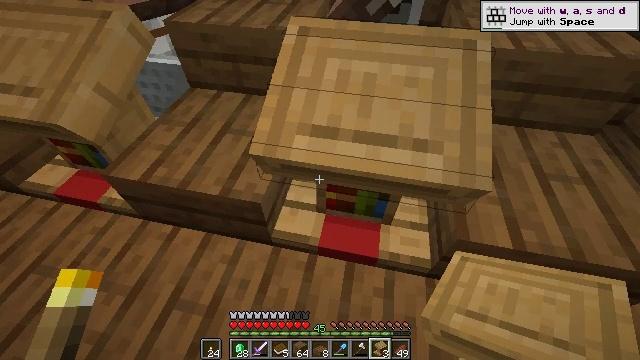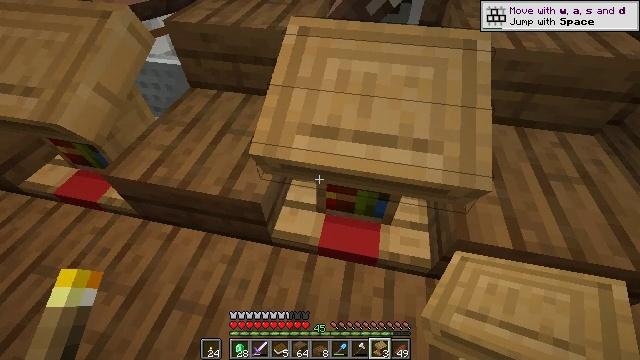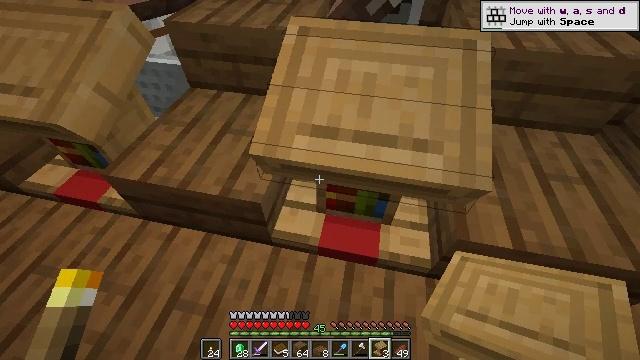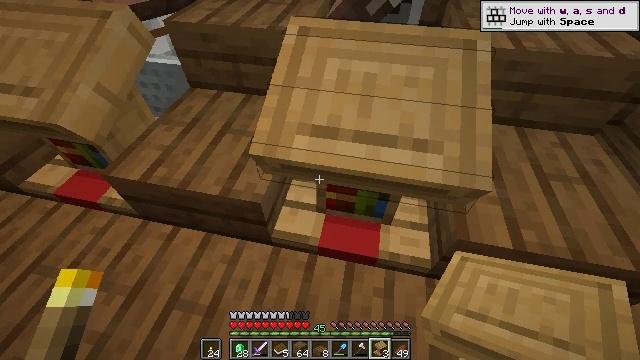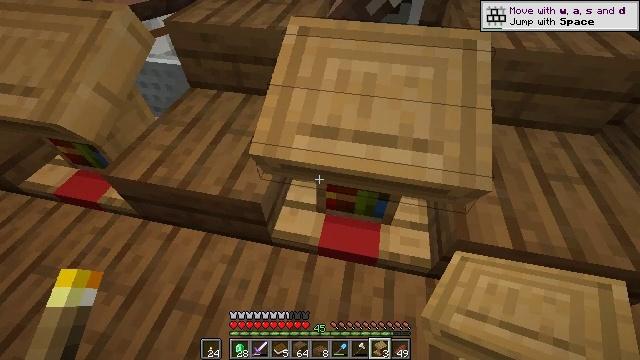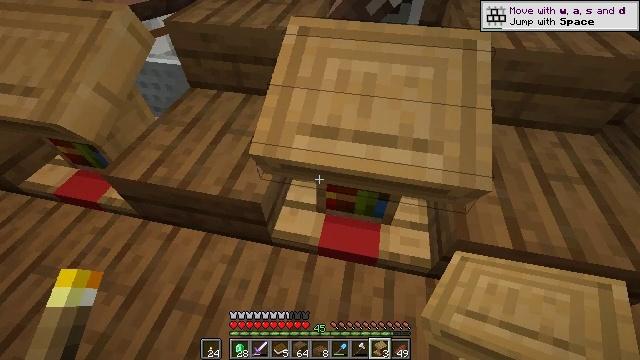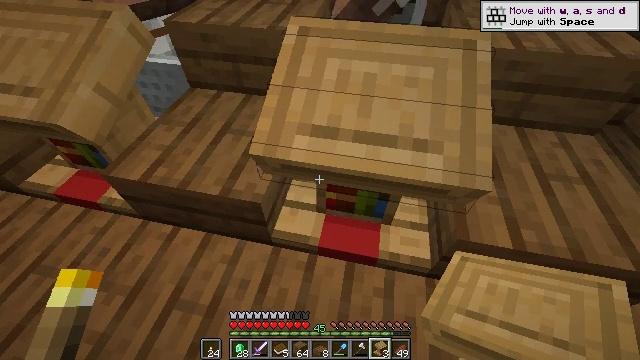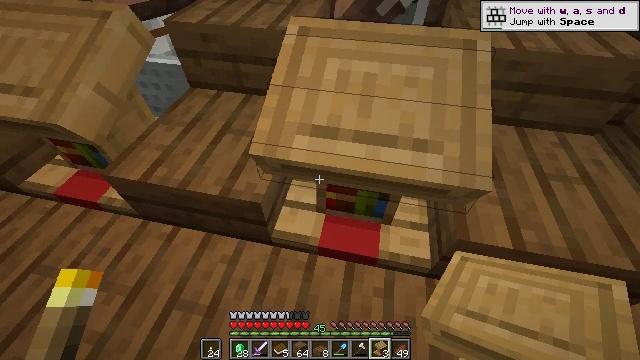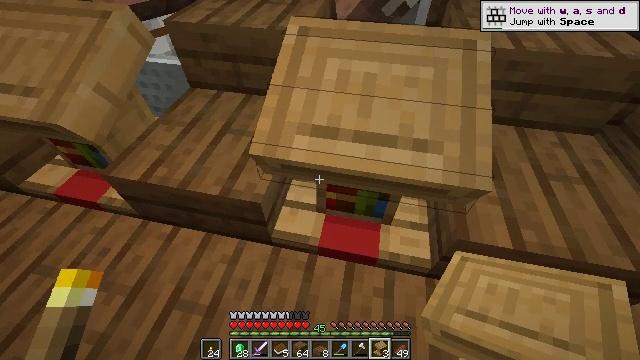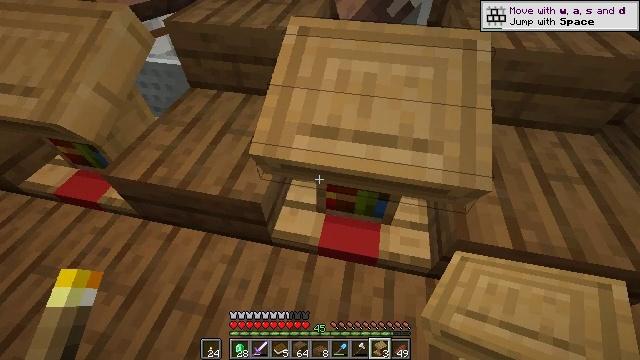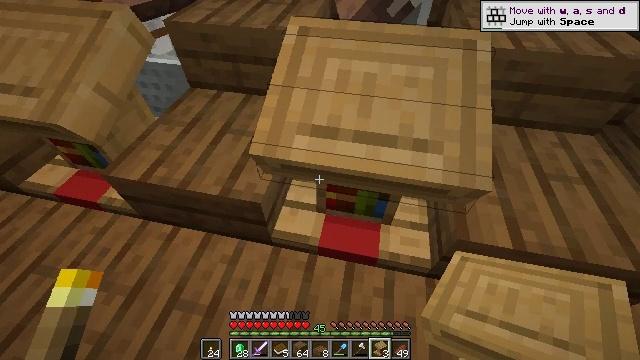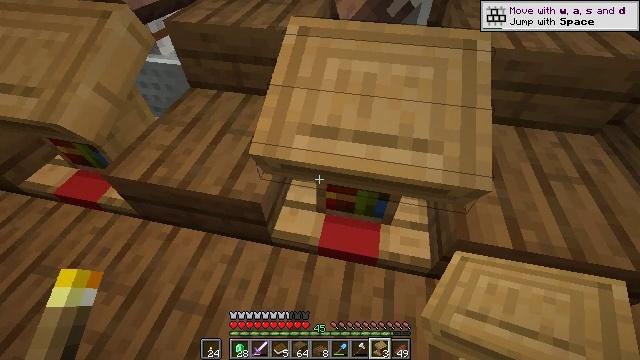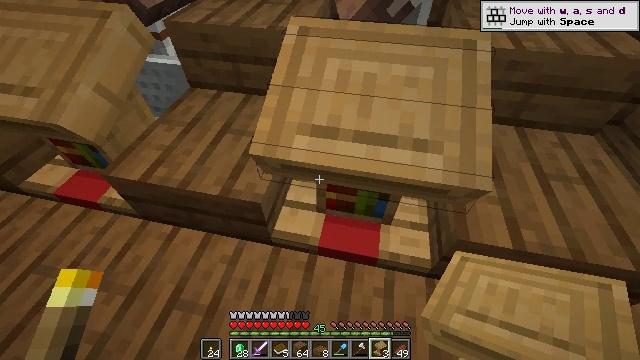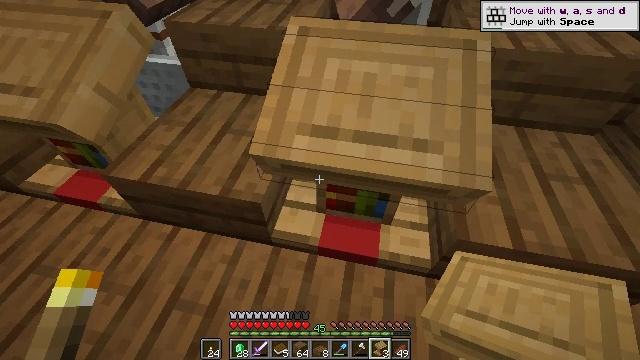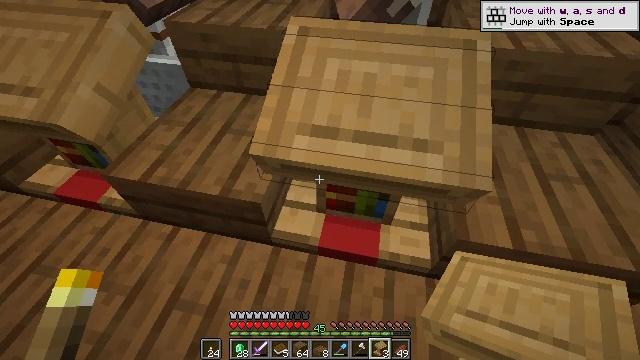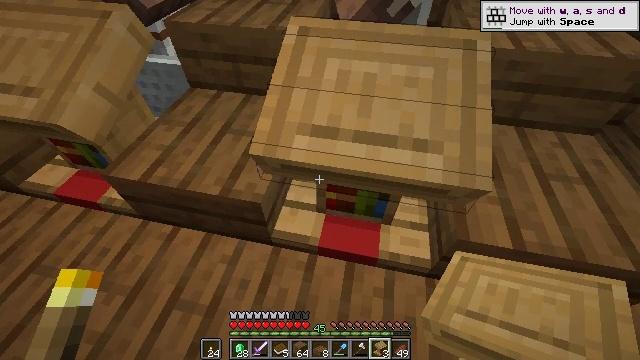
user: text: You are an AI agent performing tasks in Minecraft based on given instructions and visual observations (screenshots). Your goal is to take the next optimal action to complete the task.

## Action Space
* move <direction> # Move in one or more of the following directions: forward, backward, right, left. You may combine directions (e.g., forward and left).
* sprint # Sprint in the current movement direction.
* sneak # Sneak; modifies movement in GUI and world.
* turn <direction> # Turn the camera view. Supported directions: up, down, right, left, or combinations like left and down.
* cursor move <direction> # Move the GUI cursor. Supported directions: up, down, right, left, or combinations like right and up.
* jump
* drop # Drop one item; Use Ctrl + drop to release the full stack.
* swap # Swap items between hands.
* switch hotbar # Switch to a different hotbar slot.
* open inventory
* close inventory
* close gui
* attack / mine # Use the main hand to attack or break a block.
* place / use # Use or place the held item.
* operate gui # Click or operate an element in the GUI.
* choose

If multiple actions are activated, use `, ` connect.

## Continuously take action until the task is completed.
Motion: motion action
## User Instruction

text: Attack the spruce planks to recycle them.
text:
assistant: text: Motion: no_op
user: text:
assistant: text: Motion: no_op
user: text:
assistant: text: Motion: no_op
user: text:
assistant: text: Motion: no_op
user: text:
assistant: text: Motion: no_op
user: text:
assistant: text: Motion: no_op
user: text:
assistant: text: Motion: no_op
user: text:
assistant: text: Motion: no_op
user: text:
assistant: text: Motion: no_op
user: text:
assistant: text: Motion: no_op
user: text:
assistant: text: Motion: no_op
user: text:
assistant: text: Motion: no_op
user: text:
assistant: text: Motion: no_op
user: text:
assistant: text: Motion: no_op
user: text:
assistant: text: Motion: no_op
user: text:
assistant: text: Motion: no_op
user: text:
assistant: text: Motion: no_op
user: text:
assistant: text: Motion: no_op
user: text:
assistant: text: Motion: no_op
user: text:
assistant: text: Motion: no_op
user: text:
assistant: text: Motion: no_op
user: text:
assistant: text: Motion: no_op
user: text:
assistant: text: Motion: no_op
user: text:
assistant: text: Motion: no_op
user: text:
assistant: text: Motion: no_op
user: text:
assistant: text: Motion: no_op
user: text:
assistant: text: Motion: no_op
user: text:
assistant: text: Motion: no_op
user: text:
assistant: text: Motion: no_op
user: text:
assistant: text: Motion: no_op